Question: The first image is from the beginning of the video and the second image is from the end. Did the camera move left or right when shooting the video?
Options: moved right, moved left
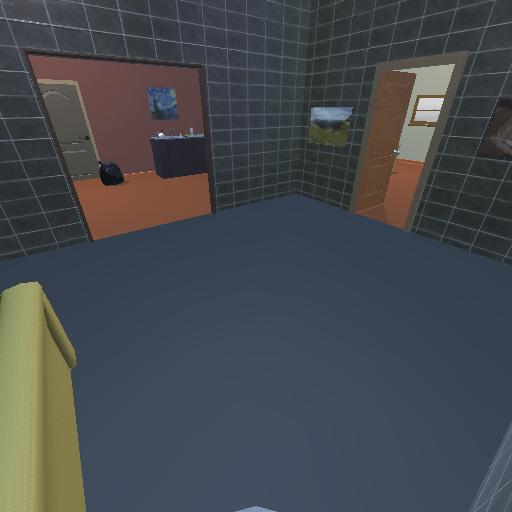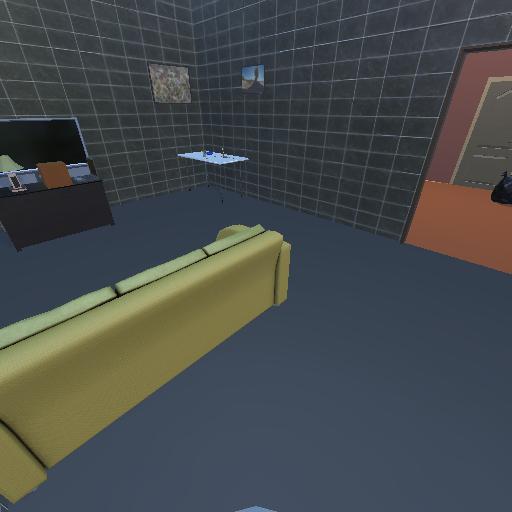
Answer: moved right